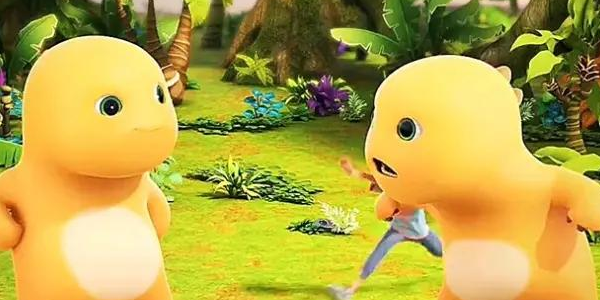
Label: nailong